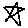
Label: star